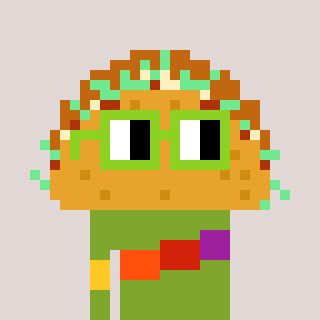
a pixel art character with square light green glasses, a taco-shaped head and a slimegreen-colored body on a warm background